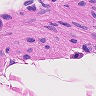
Metastatic tissue present: no